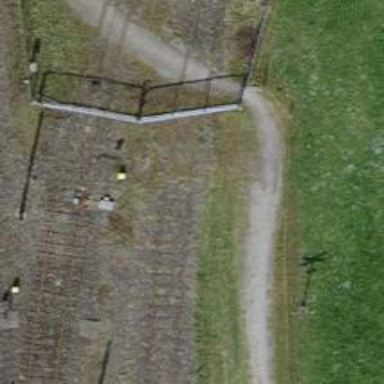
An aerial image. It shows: Single-track spur railway line.